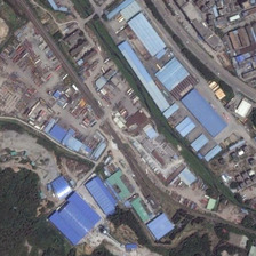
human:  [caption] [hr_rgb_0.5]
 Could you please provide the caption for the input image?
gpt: many buildings with blue roof around many places with yellow ground in the center.

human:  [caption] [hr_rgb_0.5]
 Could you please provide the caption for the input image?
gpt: Everywhere, there are many blue roofed buildings with yellow land in the middle.

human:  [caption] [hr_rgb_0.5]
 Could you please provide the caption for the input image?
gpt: it is a industrial with many buildings and houses while surrounded by road .

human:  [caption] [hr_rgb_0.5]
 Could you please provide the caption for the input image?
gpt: Many buildings with blue roof around many places with yellow land in the center.

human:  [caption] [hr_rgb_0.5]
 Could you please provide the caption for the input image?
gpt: There are blue roofs and yellow land in the middle.